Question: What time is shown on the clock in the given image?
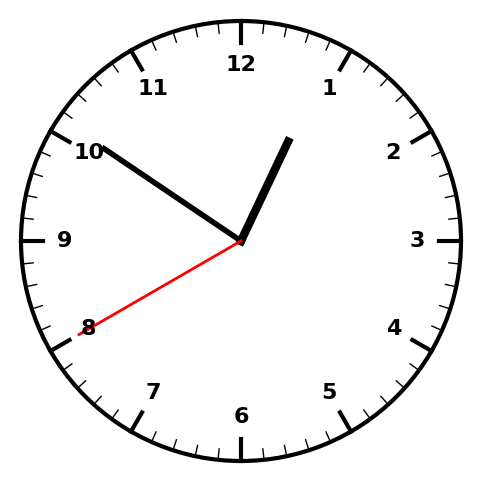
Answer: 12:50:40